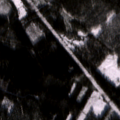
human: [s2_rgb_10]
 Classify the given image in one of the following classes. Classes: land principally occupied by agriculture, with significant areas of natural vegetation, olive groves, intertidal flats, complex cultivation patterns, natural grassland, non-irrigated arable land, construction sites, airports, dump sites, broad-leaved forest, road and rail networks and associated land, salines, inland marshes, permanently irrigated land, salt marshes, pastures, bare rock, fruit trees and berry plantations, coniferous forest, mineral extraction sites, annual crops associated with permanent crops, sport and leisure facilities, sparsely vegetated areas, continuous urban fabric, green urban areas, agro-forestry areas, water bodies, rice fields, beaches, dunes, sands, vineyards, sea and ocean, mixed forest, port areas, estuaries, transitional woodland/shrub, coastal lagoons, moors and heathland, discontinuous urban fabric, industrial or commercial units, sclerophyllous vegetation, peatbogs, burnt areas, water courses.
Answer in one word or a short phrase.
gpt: coniferous forest, transitional woodland/shrub